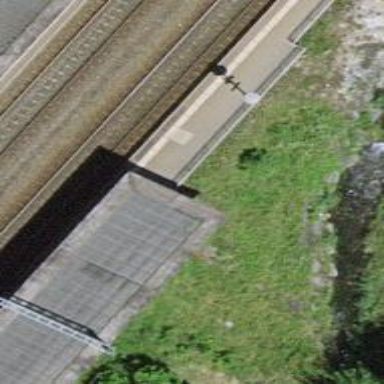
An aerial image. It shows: Tunnel footway.